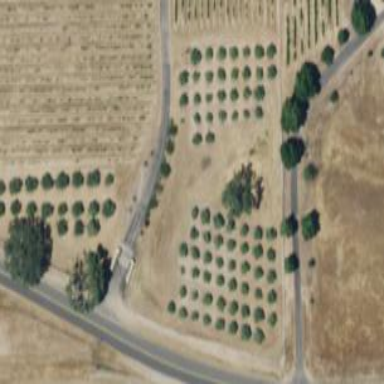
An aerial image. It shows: Orchard.